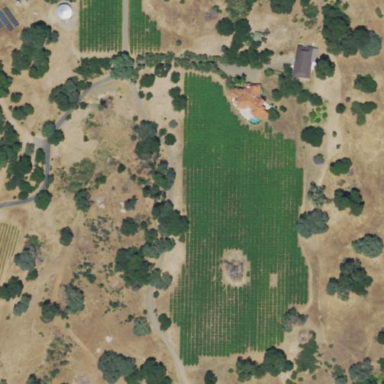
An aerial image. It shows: Vineyard growing wine grapes.